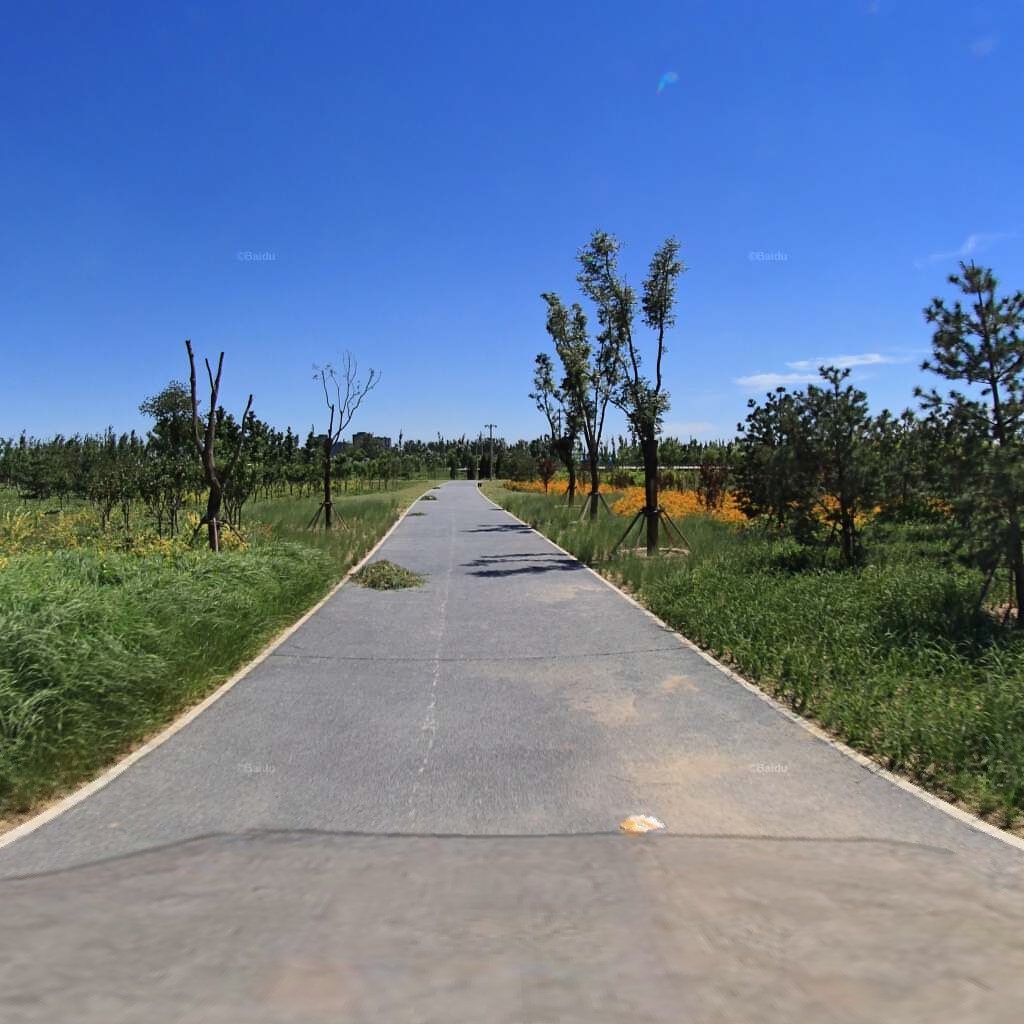
Region: Haidian
Road damage annotations: transverse crack